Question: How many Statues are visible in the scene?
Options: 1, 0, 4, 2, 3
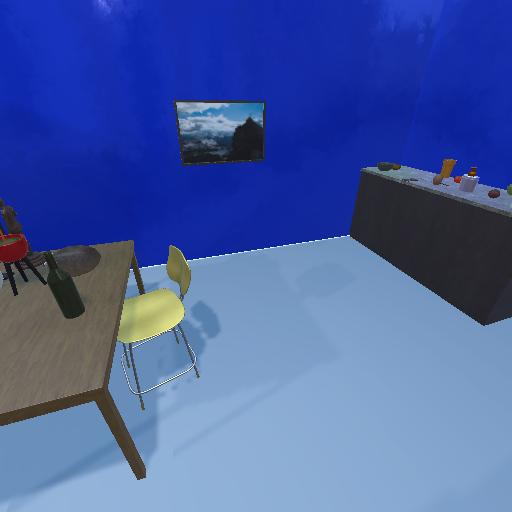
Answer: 1